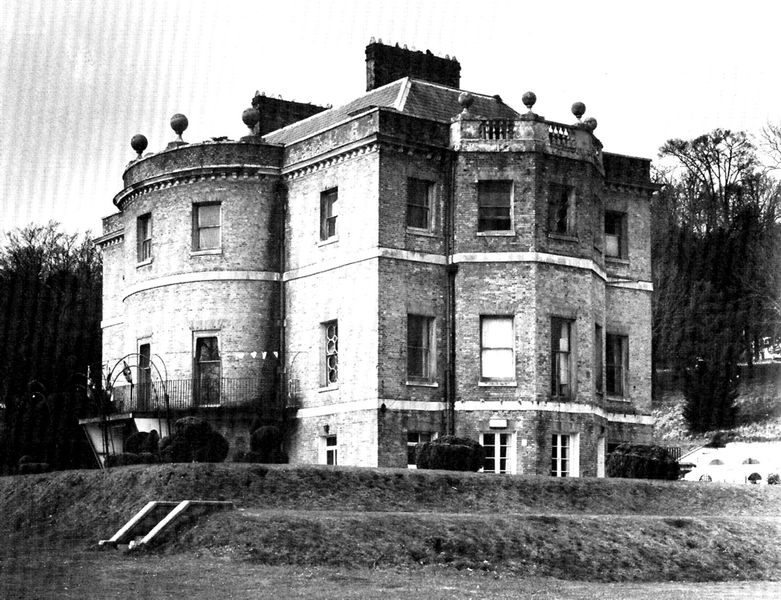
Titel: Buckinghamshire, Harleyford, Erdgeschoss
Künstler: Sir Robert Taylor
Standort: (GB Buckinghamshire) (EU - GB - Buckinghamshire)
Schlagwörter: baum, himmel, weiß, bäume, fenster, grau, schwarz, dach, gebäude, gras, haus, rasen, schloss, alt, kamine, schornstein, garten, balkon, treppe, balkone, foto, fotografie, photographie, balustrade, kugel, photo, villa, sims, gesims, risalit, gruselig, geschosse, baluster, balkons